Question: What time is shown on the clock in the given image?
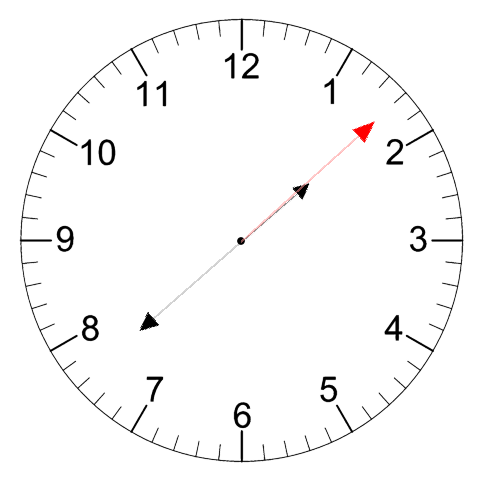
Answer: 01:38:08